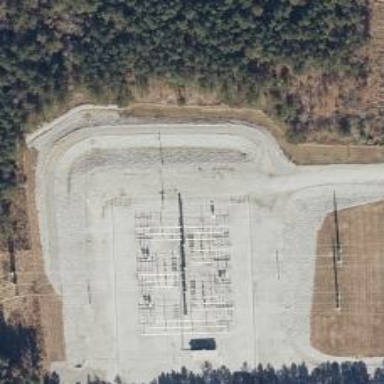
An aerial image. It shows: Power substation with fence around it. The substation is used for switching.